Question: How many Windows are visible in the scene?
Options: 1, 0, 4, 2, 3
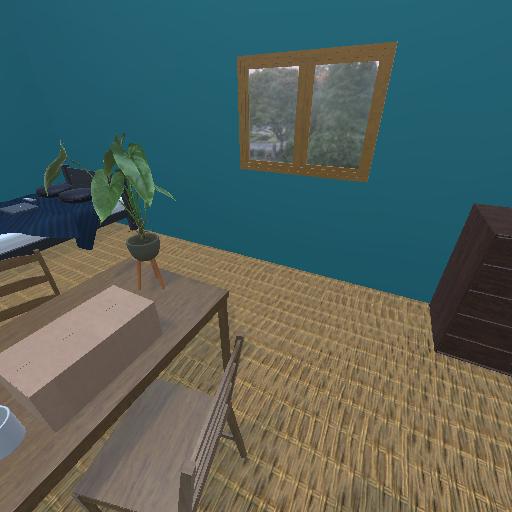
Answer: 1